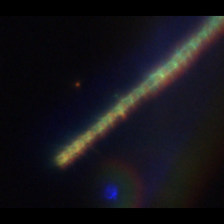
Taxon: Chaetoceros
Group: Diatoms